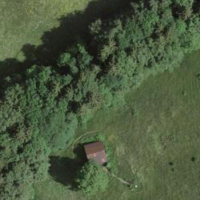
EUNIS habitat code: 44
Species observed at this site:
Cardamine heptaphylla